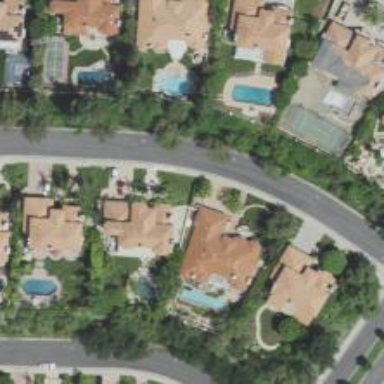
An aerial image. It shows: Residential road.